Question: I have a nested datalist structure and want to put select all checkboxes on every cathegories.
the top checkbox works fine but dont know how to do it for per main cathegory

this works fine:
'''
protected void cbTamaminiSec_CheckedChanged(object sender, EventArgs e)
{
CheckBox cbTemp;
foreach (DataListItem ItemP in parentDataList.Items)
{
cbTemp = (CheckBox)parentDataList.Items[ItemP.ItemIndex].FindControl("cbTumunuSec");
cbTemp.Checked = cbTamaminiSec.Checked;
DataList nestedDataList = (DataList)parentDataList.Items[ItemP.ItemIndex].FindControl("nestedDataList");
foreach (DataListItem Item in nestedDataList.Items)
{
cbTemp = (CheckBox)nestedDataList.Items[Item.ItemIndex].FindControl("cbTamam");
cbTemp.Checked = cbTamaminiSec.Checked;
}
}
}
'''
but don't know about partially select (below codes for the chechboxes in the parentdatalist) I put selected id as "0" to emphasize the problem
'''
protected void cbTumunuSec_CheckedChanged(Object sender, EventArgs e)
{
int selected = 0;//= (int)parentDataList.SelectedItem.ToString(); // problem is here..
DataList nestedDataList = (DataList)parentDataList.Items[selected].FindControl("nestedDataList");
foreach (DataListItem Item in nestedDataList.Items)
{
CheckBox cbTemp = (CheckBox)nestedDataList.Items[Item.ItemIndex].FindControl("cbTamam");
cbTemp.Checked = true;
}
}
'''
what is the solution
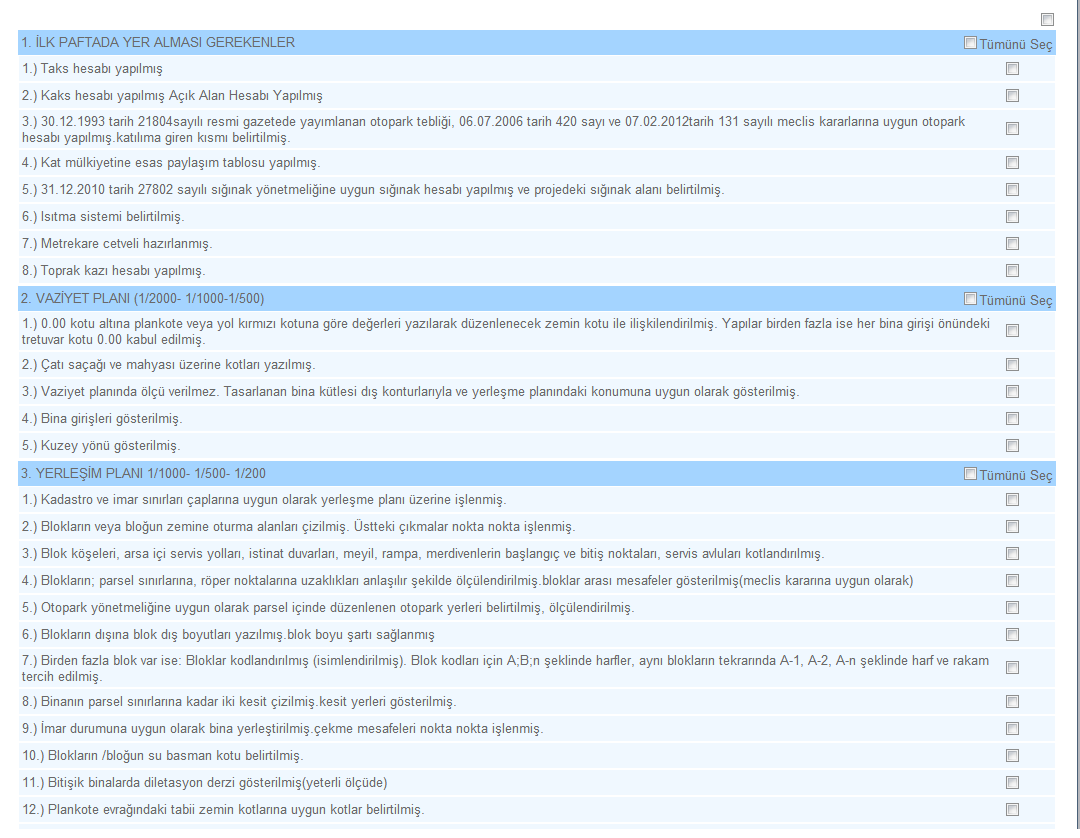
Answer: problem solved!
asp code:
'''
<asp:HiddenField ID="hiddenBaslikId" runat="server" Value='<%# Eval("baslikId") %>' />
'''
code behind:
'''
protected void cbTumunuSec_CheckedChanged(Object sender, EventArgs e)
{
CheckBox checkAll = (CheckBox)sender;
DataListItem item = (DataListItem)checkAll.NamingContainer;
HiddenField HiddenID = (HiddenField)item.FindControl("hiddenBaslikId");
int selected = Convert.ToInt32(HiddenID.Value)-1;
DataList nestedDataList = (DataList)parentDataList.Items[selected].FindControl("nestedDataList");
foreach (DataListItem Item in nestedDataList.Items)
{
CheckBox cbTemp = (CheckBox)nestedDataList.Items[Item.ItemIndex].FindControl("cbTamam");
cbTemp.Checked = true;
}
}
'''